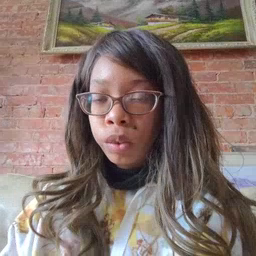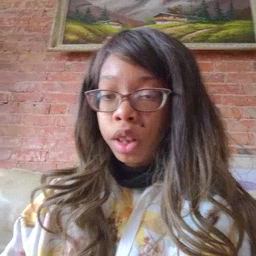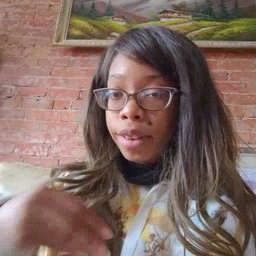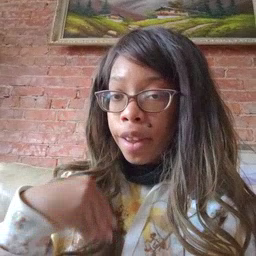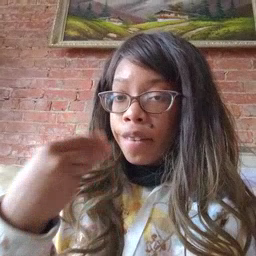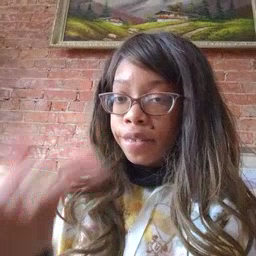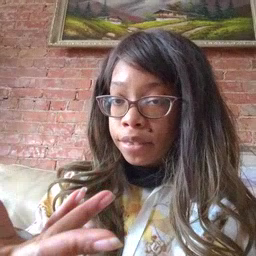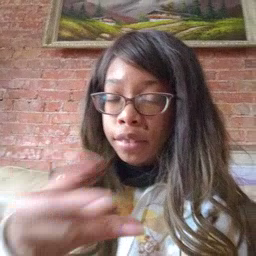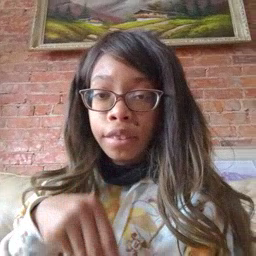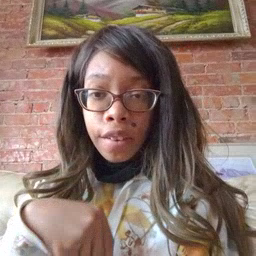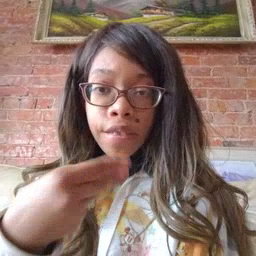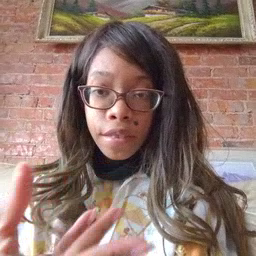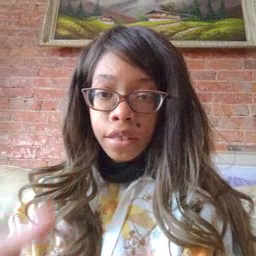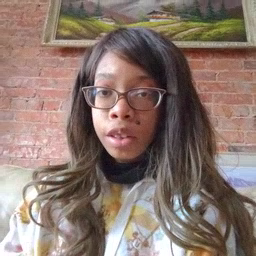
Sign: give